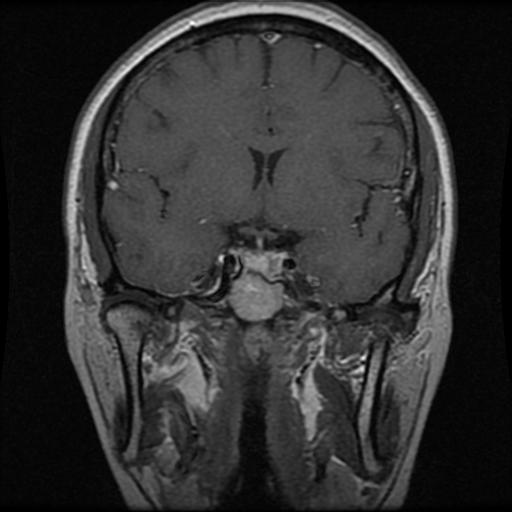
Label: pituitary